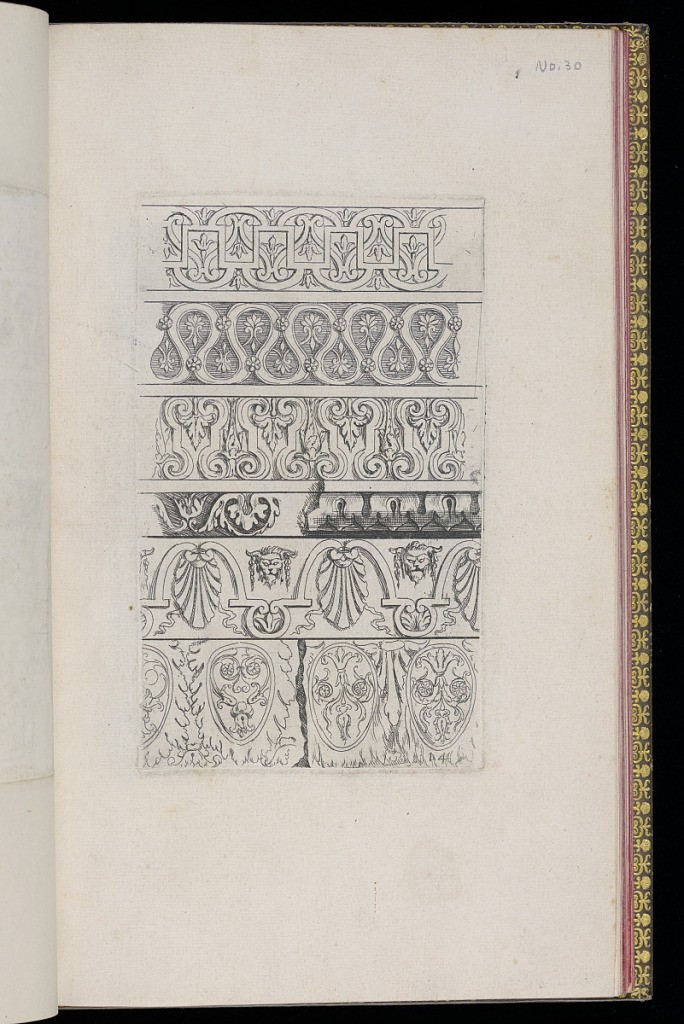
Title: Ornamental Frieze Designs
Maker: D. Antoine Pierretz, French, active 1647
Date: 1648
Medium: Etching on laid paper
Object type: Print
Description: Eight ornamental frieze or molding designs featuring strapwork and foliate motifs, including fleurons, rosettes, palmettes, lamb's tongue, strapwork, scrolling leaves, acanthus leaves, and bucranium (animal skulls). The plate is numbered.